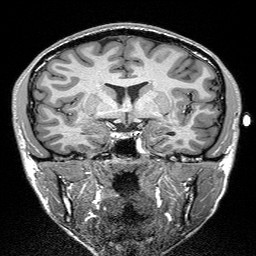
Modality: T1w
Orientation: sagittal
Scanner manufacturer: siemens
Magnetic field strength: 3 T
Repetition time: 2.3 s